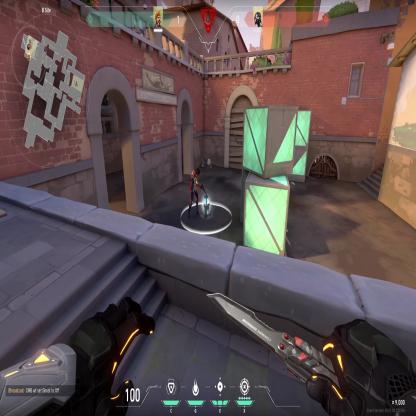
Label: planted spike ; enemy